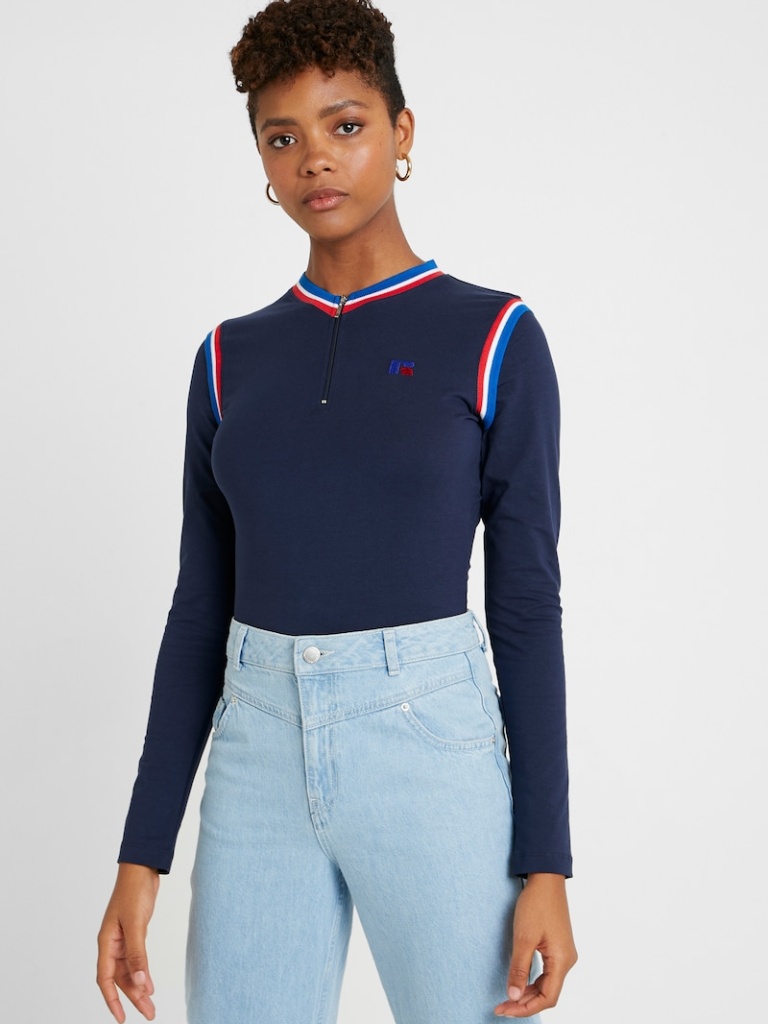
cotton tight a long-sleeved with the sleeves down torso length Fully Tucked in zip bodysuit